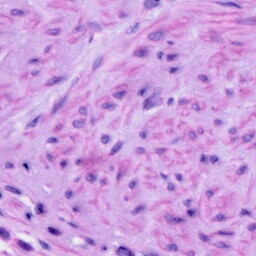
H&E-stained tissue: Cervix